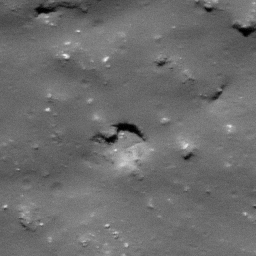
Pit: Tycho 5a
Host crater: Tycho
Host type: impact_melt
Lunar coordinates: latitude -42.62, longitude 348.633